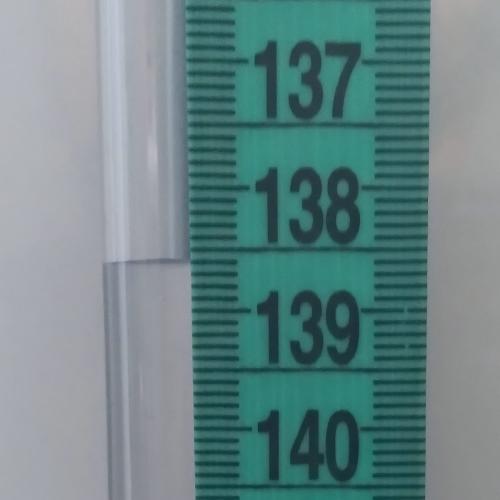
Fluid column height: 138.6 cm